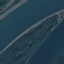
Land use / land cover class: River